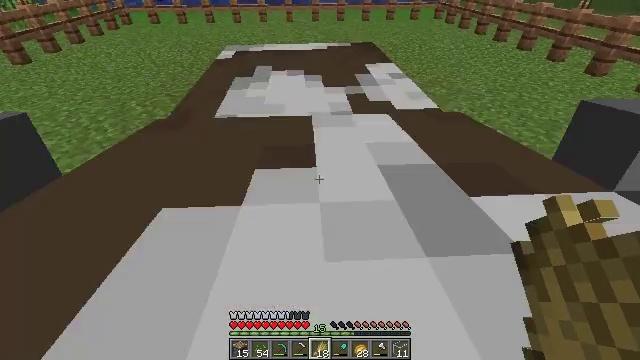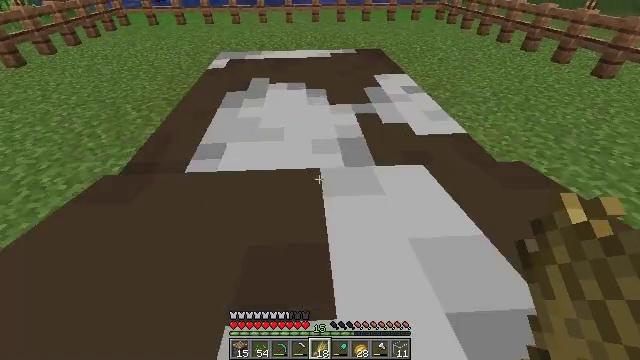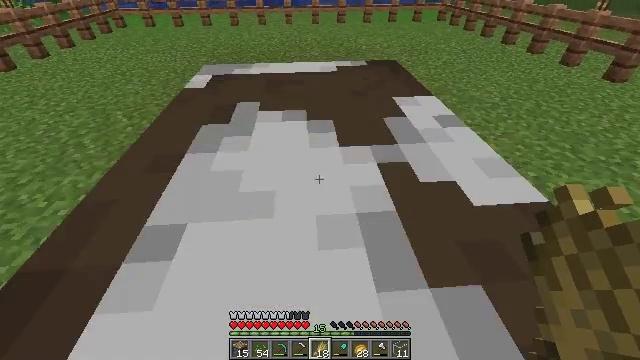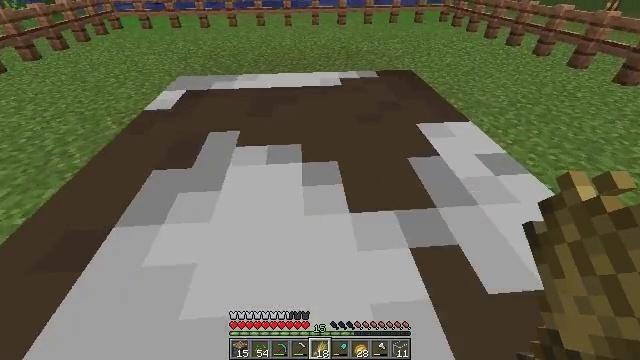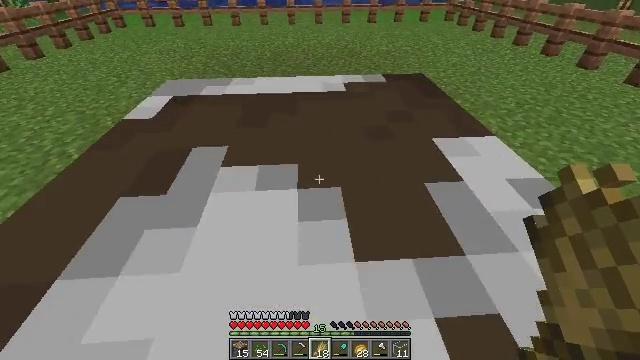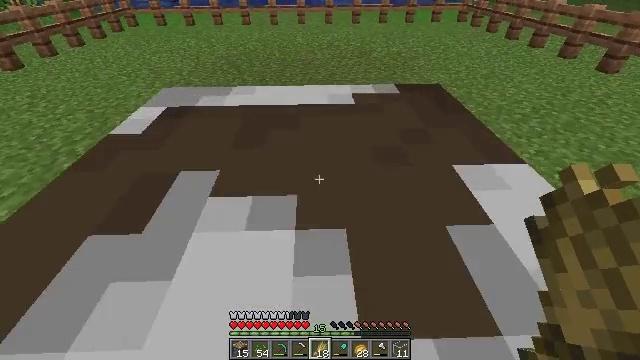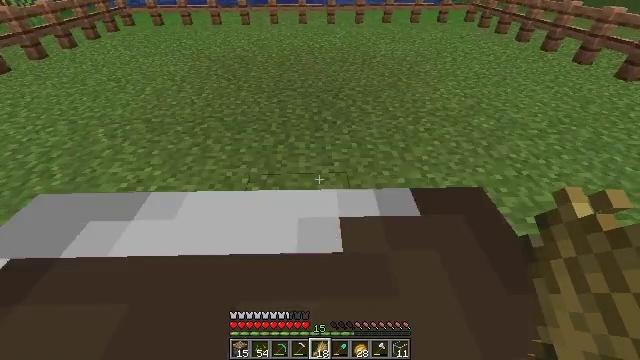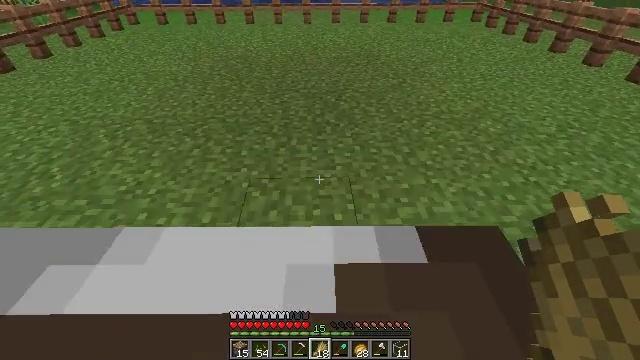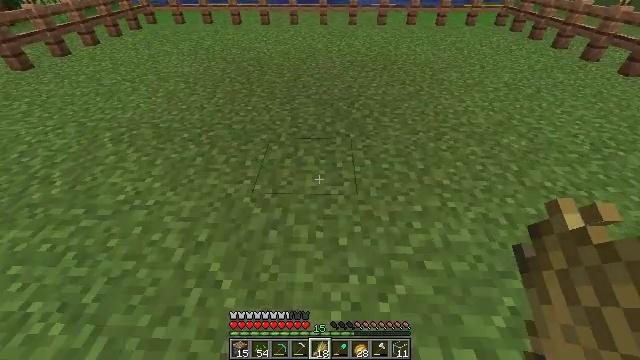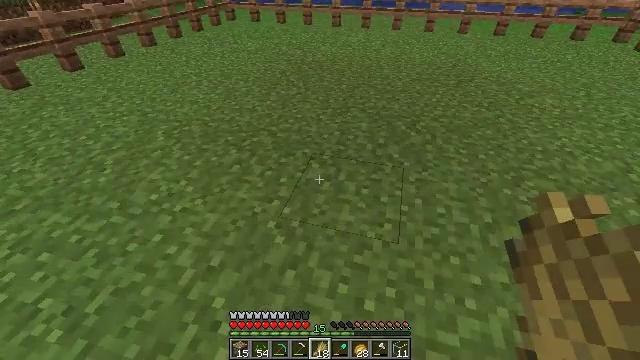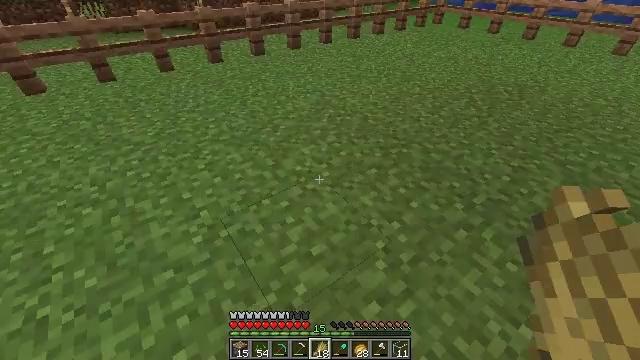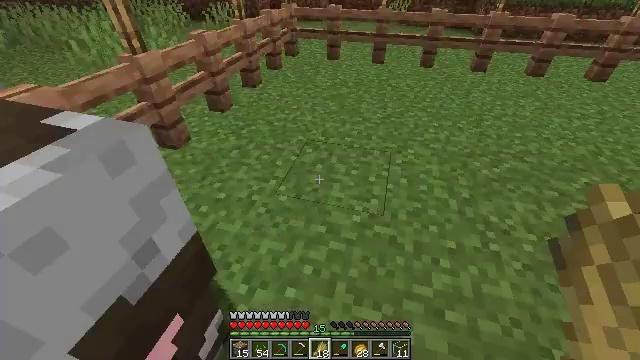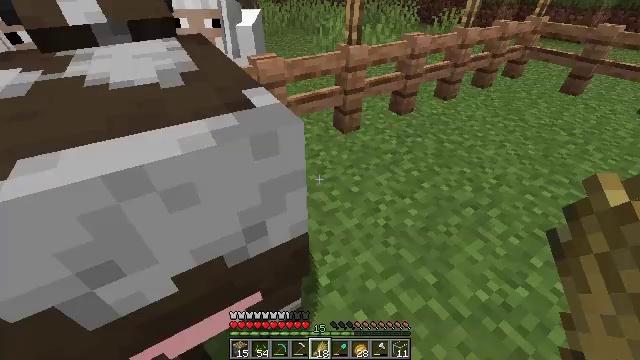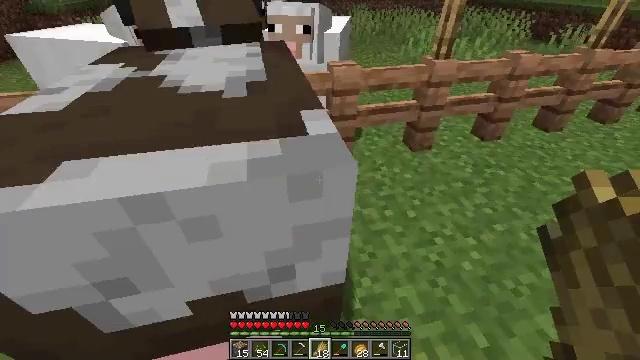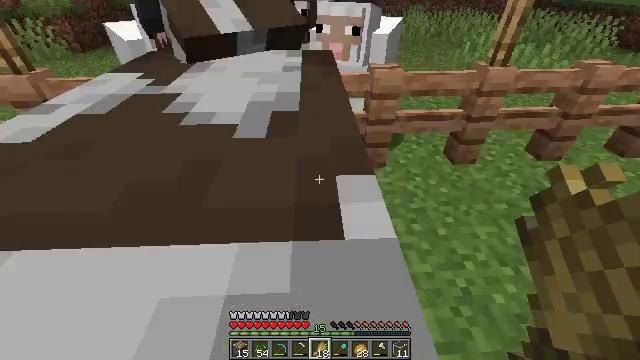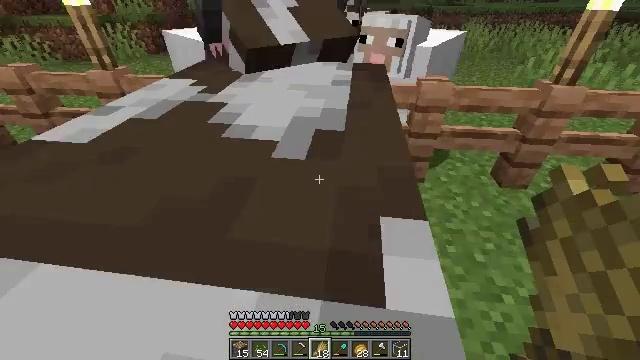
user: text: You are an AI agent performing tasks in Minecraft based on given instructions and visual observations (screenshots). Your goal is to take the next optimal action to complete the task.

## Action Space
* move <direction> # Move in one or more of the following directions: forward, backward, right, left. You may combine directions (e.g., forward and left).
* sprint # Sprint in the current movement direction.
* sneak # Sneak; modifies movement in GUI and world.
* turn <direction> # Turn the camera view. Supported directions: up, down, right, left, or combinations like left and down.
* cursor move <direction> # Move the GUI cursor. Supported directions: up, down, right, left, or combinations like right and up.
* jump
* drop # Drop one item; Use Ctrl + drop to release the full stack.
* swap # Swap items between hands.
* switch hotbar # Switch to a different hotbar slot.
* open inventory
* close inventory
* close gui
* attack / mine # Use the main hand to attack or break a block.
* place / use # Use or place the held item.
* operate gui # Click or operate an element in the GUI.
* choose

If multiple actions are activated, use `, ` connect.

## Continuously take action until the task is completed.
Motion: motion action
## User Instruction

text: Mine the jungle fence for wood.
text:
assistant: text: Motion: move forward
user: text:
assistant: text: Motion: move forward
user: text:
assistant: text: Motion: move forward
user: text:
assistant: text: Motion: move forward
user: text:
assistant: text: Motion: move forward, turn left
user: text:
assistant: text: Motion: move forward
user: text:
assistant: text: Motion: move forward
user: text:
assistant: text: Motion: move forward, turn left
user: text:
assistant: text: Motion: move forward, turn left
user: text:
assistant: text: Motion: move forward, turn left
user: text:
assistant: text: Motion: move forward, turn left
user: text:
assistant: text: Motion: move forward, turn left
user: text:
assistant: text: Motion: turn left and up
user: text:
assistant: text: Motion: turn left
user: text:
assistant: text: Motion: turn left and up
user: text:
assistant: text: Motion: turn left and up
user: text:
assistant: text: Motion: move back, turn left
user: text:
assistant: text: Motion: move back
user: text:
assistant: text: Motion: move back, turn up
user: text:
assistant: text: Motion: move back, turn right and up
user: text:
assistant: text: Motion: move back, turn right and up
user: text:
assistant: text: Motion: move back, turn right and up
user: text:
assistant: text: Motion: move back, turn right and up
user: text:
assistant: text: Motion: move back
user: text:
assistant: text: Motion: move back
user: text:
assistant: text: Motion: move back
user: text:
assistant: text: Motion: move back and move left
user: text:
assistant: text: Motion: move back and move left
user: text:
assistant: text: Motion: move back and move left
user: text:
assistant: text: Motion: move back and move left